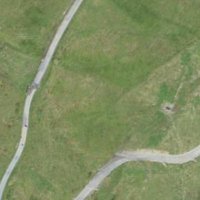
EUNIS habitat code: 23
Species observed at this site:
Dactylorhiza majalis
Eriophorum angustifolium